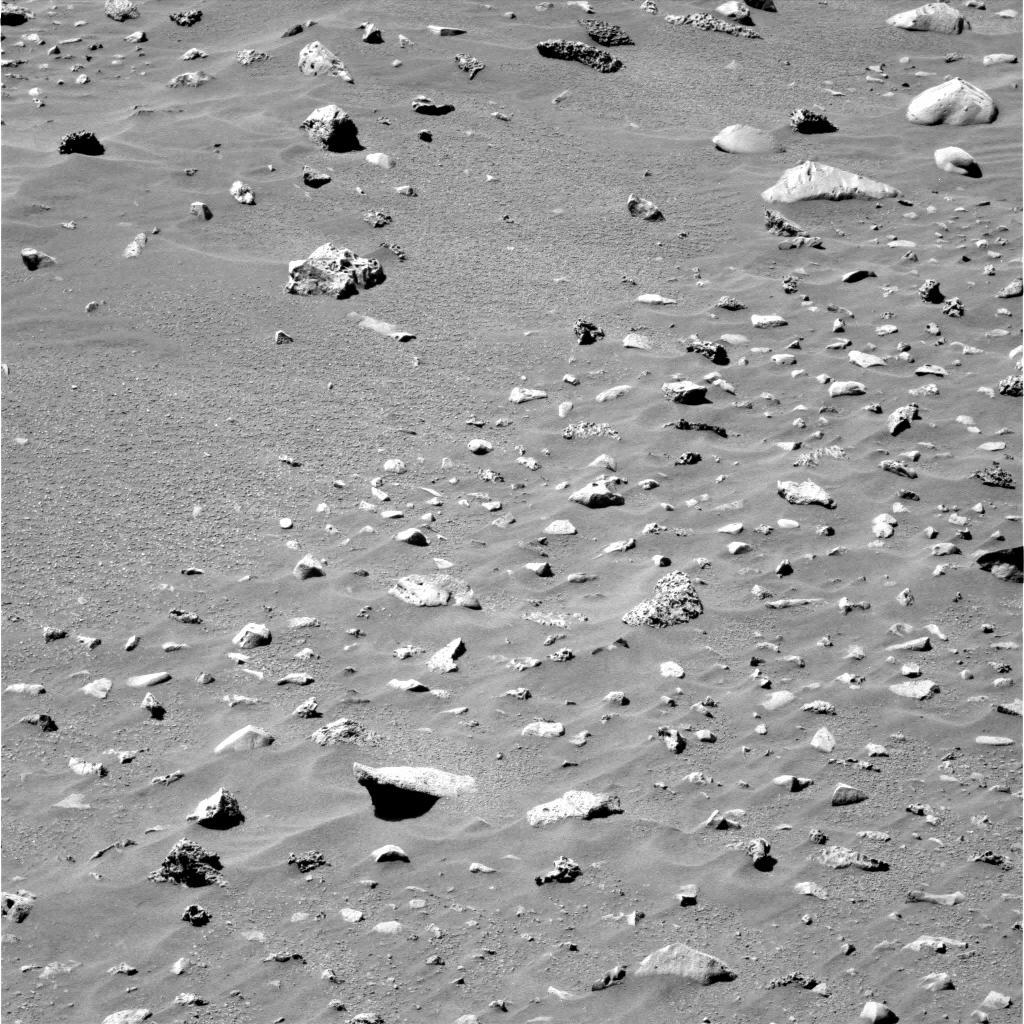
Terrain classes present: Gravel / Sand / Soil, Rock, Shadow